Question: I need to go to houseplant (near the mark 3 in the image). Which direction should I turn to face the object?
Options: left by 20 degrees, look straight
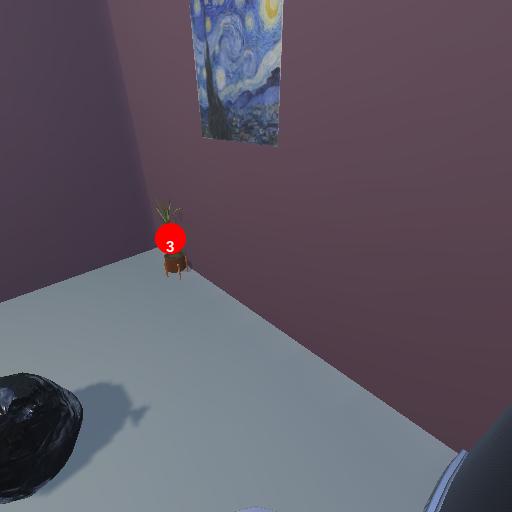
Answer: left by 20 degrees